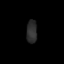
Tissue: lung
Cell type: Endothelial cells
Senescence score: 0.6759
Nuclear area (px): 234
Mean DAPI intensity: 45.504